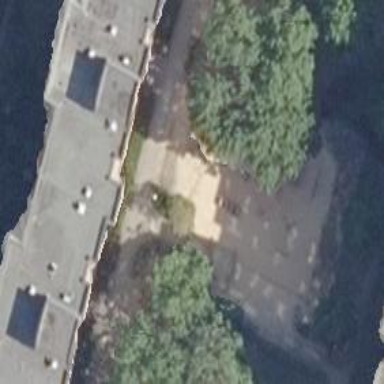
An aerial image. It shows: Apartment building with flat roof.